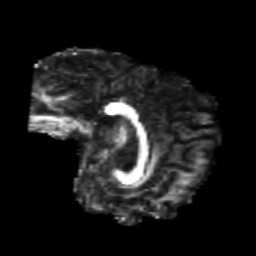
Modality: FA
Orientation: sagittal
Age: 24
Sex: male
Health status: healthy
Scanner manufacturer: philips
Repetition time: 7.386 s
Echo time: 0.08599 s